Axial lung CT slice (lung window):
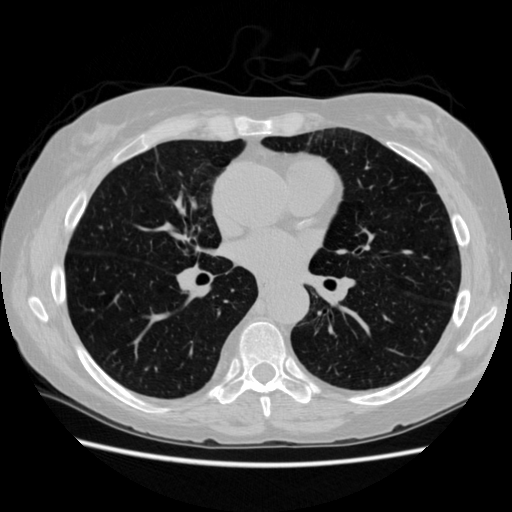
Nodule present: no